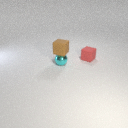
small red rubber cube behind small cyan metal sphere